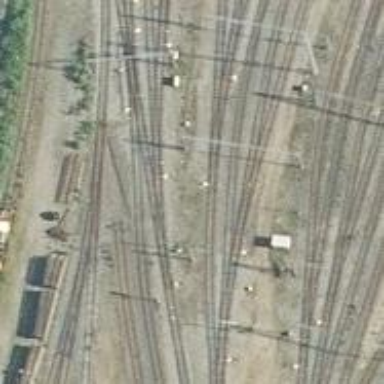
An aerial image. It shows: Railway yard used for servicing trains.